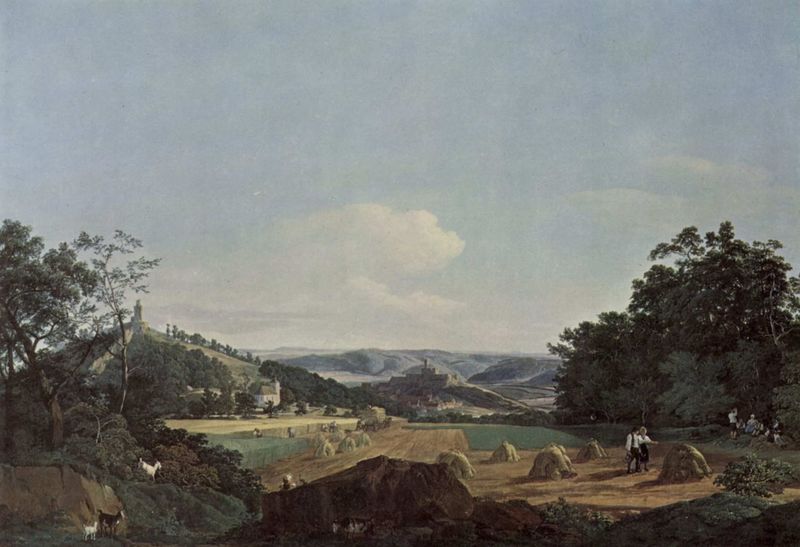
Titel: Königstein im Taunus, Gesamtansicht mit Burg Falkenstein, im Vordergrund Heuernte
Künstler: Anton Radl
Standort: Frankfurt (am Main)
Institution: Das Städel, Städelsches Kunstinstitut und Städtische Galerie
Schlagwörter: baum, berg, blau, blätter, dunkel, felsen, gemälde, gruppe, himmel, laub, mann, schatten, wasser, weiß, wolken, bäume, frauen, gelb, grün, kirchturm, landschaft, menschen, ocker, sand, see, sitzen, stadt, ufer, braun, bunt, frau, grau, hintergrund, hut, licht, männer, schwarz, strasse, stroh, säule, dach, gras, haus, hund, hunde, rot, schloss, tier, tiere, weg, wiese, wolke, haube, malerei, hemd, hose, bluse, bild, erde, feld, felder, horizont, häuser, hügel, vieh, weide, weite, busch, büsche, gebüsch, kirche, sonne, pflanzen, england, rosa, wald, arbeit, bauern, kinder, pferde, turm, statue, hellblau, sommer, ruhe, naturalismus, acker, arbeiten, bäuerin, ernte, feldarbeit, garben, getreide, heu, heuernte, mittag, berge, fels, gebirge, hellbraun, dorf, mauer, herde, kuh, herbst, ausflug, idylle, pause, picknick, rast, arbeiter, wagen, romantik, monet, bauer, kornfeld, burg, kloster, spaziergang, kegel, denkmal, heuhaufen, sonntag, buchen, gutshof, landwirtschaft, fernsicht, hosenträger, schafe, hirte, ziegenbock, ziege, burgen, heuschober, monument, ziegen, dort, mittagessen, aussichtsturm, heuballen, strohballen, bergketten, zicklein, landchaft, strohhaufen, weizenfeld, garbe, landschaaft, ländliche szene, stein felsen, dresche, engalng, getreidehügel, hauhaufen, landschaft im norden, laubbaun, strohmiete, l, kjühe, baum#böäume, baumj